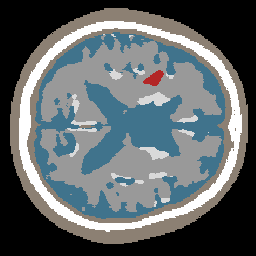
Label: lesion